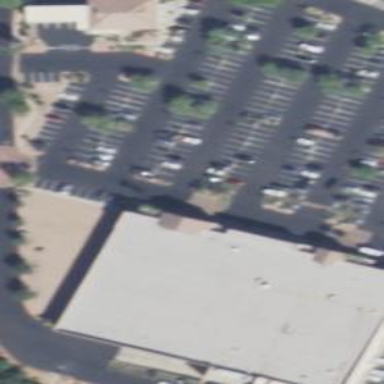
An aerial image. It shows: Supermarket building.